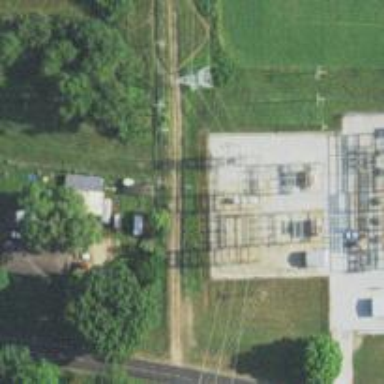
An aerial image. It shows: Switch for power supply.